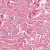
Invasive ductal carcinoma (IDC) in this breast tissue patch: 0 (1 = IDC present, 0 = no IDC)